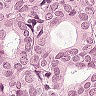
Metastatic tissue present: yes